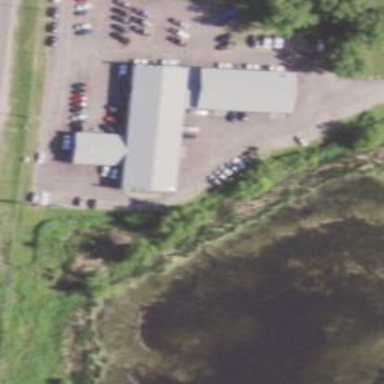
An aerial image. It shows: Car shop building.